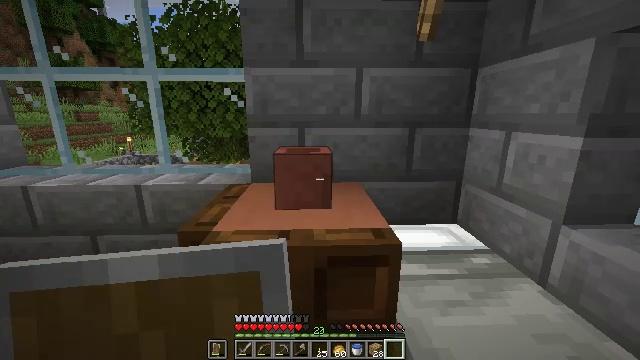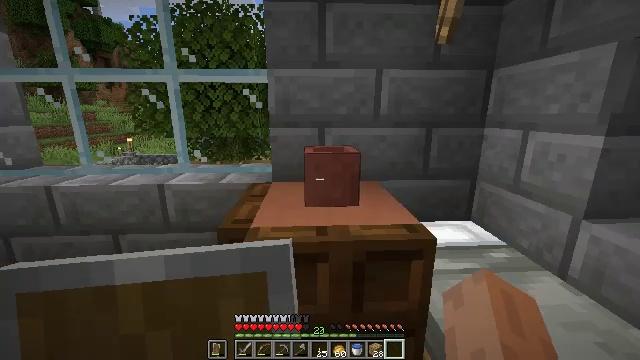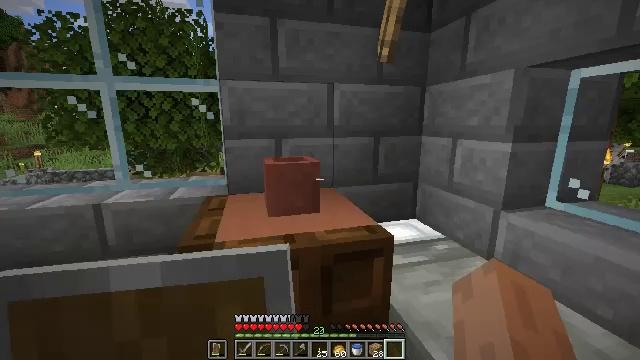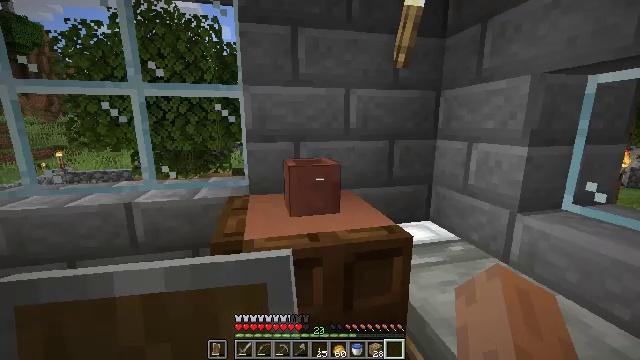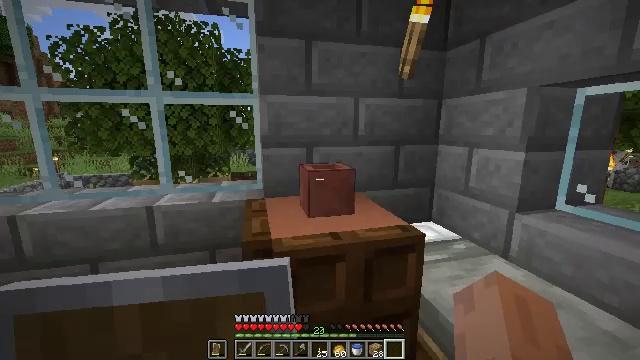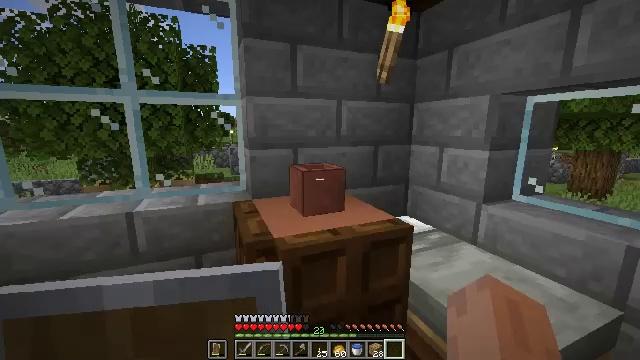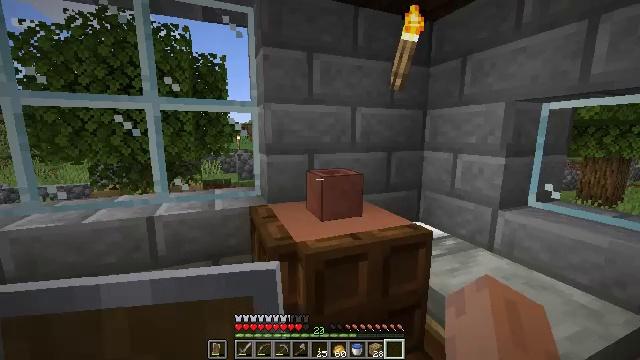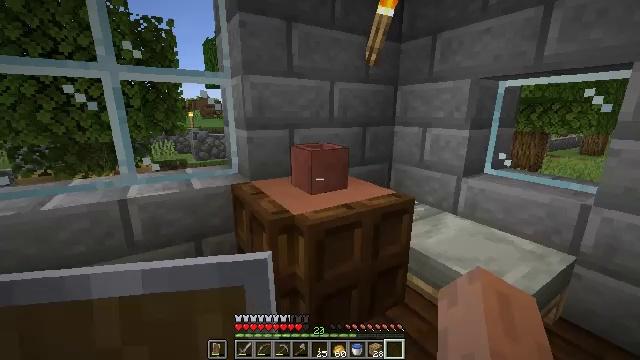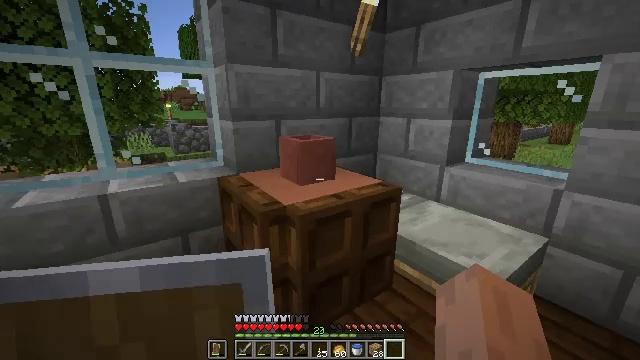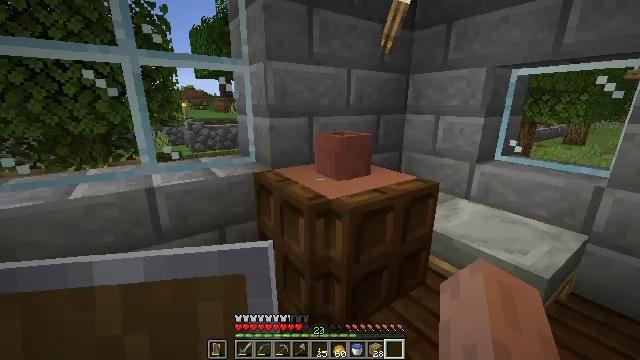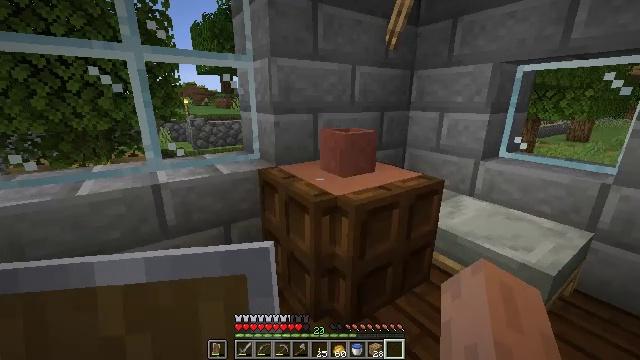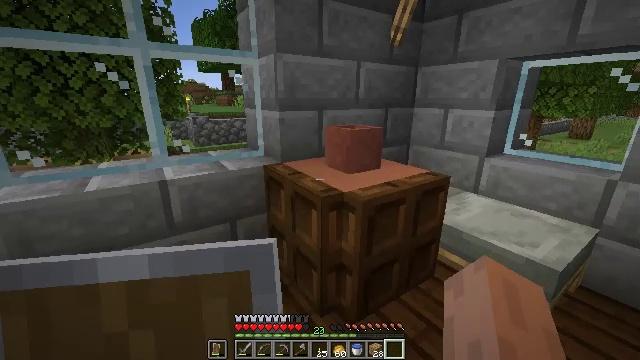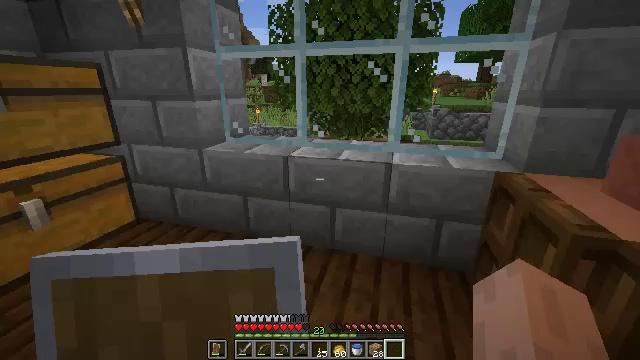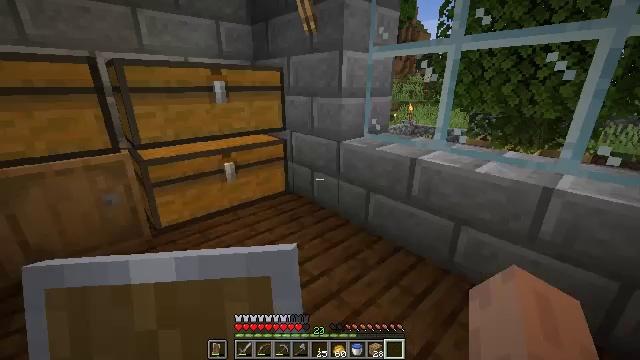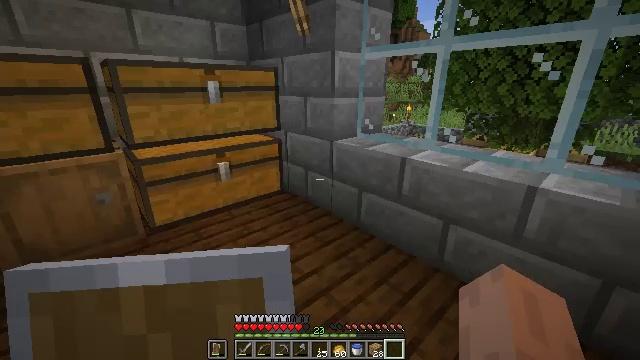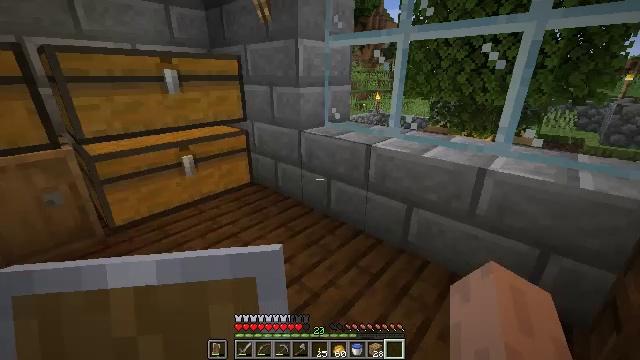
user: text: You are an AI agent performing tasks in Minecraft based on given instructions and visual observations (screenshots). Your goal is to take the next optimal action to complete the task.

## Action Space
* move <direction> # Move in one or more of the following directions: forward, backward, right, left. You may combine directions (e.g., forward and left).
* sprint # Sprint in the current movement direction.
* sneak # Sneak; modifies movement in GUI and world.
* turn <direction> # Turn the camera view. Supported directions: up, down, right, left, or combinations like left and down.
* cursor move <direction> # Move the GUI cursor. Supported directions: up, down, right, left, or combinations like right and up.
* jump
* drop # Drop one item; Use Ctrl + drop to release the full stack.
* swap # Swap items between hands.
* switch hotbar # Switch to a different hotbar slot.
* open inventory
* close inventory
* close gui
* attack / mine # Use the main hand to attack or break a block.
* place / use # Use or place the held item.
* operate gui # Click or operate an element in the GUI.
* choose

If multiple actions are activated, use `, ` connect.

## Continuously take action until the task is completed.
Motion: motion action
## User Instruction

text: Remove the flower pot from its spot.
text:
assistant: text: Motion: move back and move left
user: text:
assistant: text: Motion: move back and move left, turn right and up
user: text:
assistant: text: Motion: move back and move left, turn left
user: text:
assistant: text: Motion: move left, turn right
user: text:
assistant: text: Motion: move left, turn right
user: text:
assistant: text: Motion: move left, turn up
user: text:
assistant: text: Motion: move left, turn right and down
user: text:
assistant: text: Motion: move left, turn right and down
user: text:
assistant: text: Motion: turn left
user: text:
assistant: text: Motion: no_op
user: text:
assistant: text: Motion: move right
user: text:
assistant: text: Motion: move right, turn left and down
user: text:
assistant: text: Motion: move right, turn left
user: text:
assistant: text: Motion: no_op
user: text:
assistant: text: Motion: turn right and down
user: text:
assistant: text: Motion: turn left and down
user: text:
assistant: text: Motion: turn left and up
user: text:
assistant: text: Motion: move forward, turn left and up
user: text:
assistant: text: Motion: move forward, turn left and up
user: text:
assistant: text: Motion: move forward
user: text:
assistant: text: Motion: turn left and up, open inventory
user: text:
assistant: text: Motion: open inventory
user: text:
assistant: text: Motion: no_op
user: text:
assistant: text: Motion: no_op
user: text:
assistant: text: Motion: no_op
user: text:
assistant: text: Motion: no_op
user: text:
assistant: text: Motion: no_op
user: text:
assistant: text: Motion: turn left and up
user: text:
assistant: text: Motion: turn left
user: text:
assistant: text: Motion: move forward, turn right and up